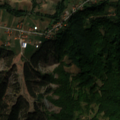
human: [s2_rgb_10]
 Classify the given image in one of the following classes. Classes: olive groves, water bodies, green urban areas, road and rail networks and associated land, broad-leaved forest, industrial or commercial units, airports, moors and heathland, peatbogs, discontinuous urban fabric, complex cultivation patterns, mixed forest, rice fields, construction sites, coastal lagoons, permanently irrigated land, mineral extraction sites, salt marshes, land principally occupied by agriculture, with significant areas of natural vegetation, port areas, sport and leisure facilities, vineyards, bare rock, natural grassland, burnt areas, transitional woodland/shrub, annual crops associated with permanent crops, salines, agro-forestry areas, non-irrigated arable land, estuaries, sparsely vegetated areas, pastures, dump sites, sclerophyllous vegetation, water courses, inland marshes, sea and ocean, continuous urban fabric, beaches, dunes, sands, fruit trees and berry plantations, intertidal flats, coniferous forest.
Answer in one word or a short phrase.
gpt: land principally occupied by agriculture, with significant areas of natural vegetation, broad-leaved forest, coniferous forest, mixed forest, transitional woodland/shrub